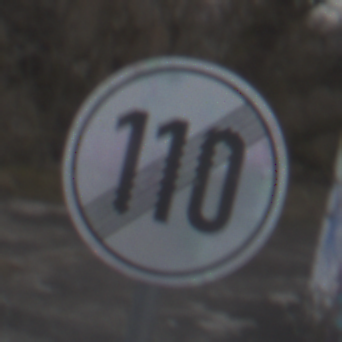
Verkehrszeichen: EndeGeschwindigkeit110
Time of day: MorningAfternoon
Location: Outdoor (Suburban)
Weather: Overcast
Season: NotSpecified
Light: Natural